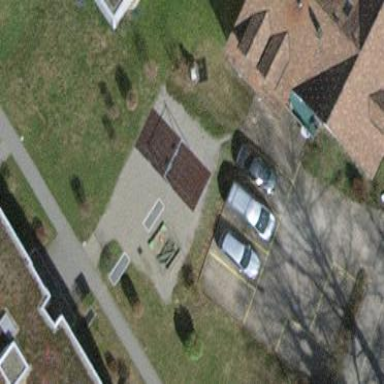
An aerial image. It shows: Playground area for leisure activities on the land.